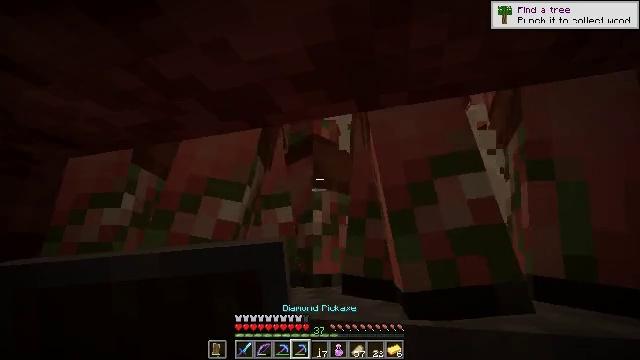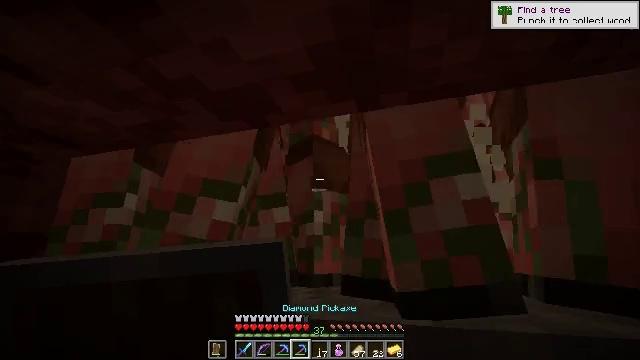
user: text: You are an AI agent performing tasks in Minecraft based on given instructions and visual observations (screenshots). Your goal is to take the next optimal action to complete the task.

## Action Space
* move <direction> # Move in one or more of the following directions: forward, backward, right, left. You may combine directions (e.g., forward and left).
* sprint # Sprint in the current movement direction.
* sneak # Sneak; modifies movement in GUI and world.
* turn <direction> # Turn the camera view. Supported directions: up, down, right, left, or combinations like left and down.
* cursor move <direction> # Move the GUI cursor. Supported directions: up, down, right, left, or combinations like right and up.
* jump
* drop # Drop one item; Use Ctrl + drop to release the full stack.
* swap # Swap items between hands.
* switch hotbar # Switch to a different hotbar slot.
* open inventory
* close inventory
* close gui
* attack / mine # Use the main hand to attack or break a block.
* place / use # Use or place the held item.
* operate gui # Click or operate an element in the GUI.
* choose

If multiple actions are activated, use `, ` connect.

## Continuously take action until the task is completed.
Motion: motion action
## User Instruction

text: Hunt the zombified piglin.
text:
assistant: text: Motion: attack / mine
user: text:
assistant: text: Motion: no_op